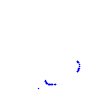
Particle: proton